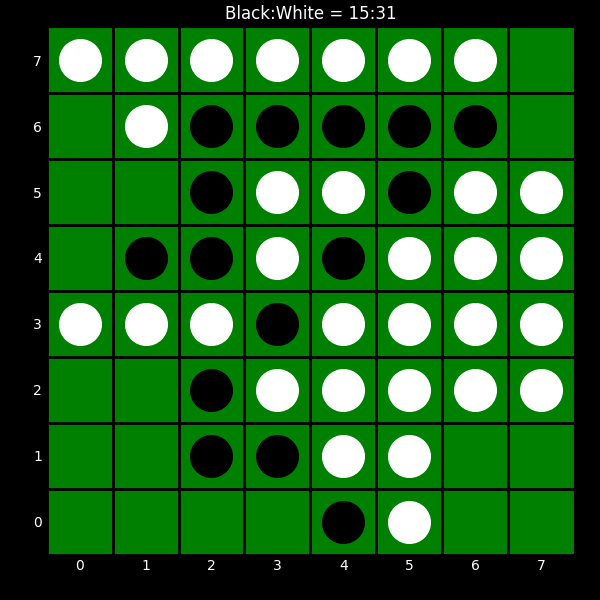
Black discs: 15
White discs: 31